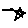
Label: star